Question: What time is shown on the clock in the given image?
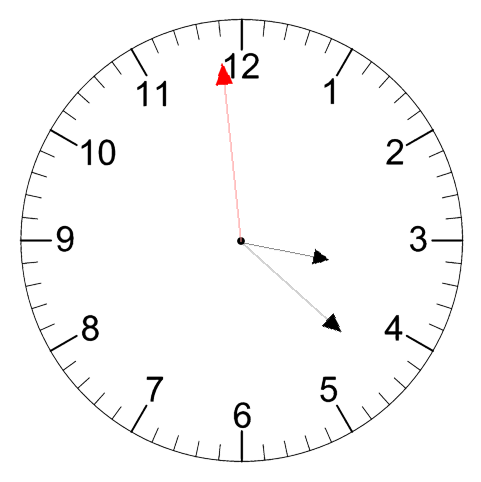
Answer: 03:21:59